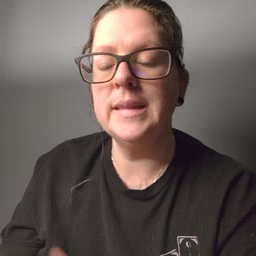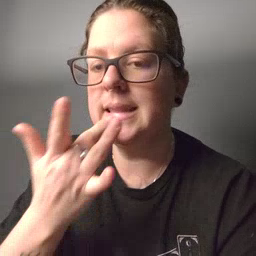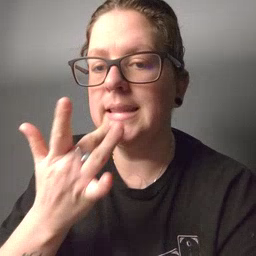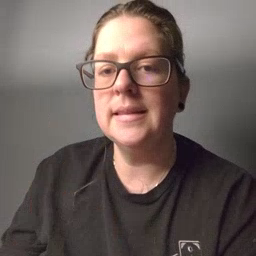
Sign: taste